Question: Guys - I have no idea what is causing my code to break here and I'd love your help to find out why! The function you see below, gets a row from a web service and builds a table row based on the data that is returned.
'''
function GetData(id, thisRow) {
if (id == 0) {
var tier = 0;
}
else {
var currenttier = parseInt(thisRow.find("td.Tier").text());
var tier = currenttier + 1;
}
//*** this console.log is affected by the for loop that appears later..
console.log(tier);
$.ajax({
type: "POST",
url: "F2.svc/GetChildTable",
data: id,
contentType: "application/json; charset=utf-8",
dataType: "json",
success: function (data, textStatus, xhr) {
var tempstring = "";
var temp = "";
if (data.Rows.length > 0) {
for (var i = 0; i < data.Rows.length; i++) {
tempstring += "<tr class = 'Show Row ItemID-" + data.Rows[i].ItemID + " ParentID-" + data.Rows[i].ItemParentID + " Tier-" + tier + "'>";
tempstring += "<td class='Tier'>";
//*** the loop below seems to break the tier variable declared up above..
for (var p = 0; p < tier; p++) {
tempstring += "+";
}
tempstring += " " + tier;
tempstring += "</td>";
tempstring += "<td class='ItemID'>";
tempstring += data.Rows[i].ItemID;
tempstring += "</td>";
tempstring += "<td class='ItemParentID'>";
tempstring += data.Rows[i].ItemParentID;
tempstring += "</td>";
tempstring += "<td class='ItemDateEntered'>";
tempstring += data.Rows[i].ItemDateEntered;
tempstring += "</td>";
tempstring += "<td class='ItemLastUpdated'>";
tempstring += data.Rows[i].ItemLastUpdated;
tempstring += "</td>";
tempstring += "<td class='ItemName'>";
tempstring += data.Rows[i].ItemName;
tempstring += "</td>";
tempstring += "<td class='ItemStatusID'>";
tempstring += data.Rows[i].ItemStatusID;
tempstring += "</td>";
tempstring += "<td class='ItemTasks'>";
tempstring += data.Rows[i].ItemTasks;
tempstring += "</td>";
tempstring += "<td class='ItemBlocks'>";
tempstring += data.Rows[i].ItemBlocks;
tempstring += "</td>";
tempstring += "<td class='ItemComments'>";
tempstring += data.Rows[i].ItemComments;
tempstring += "</td>";
tempstring += "<td class='ItemFilterID'>";
tempstring += data.Rows[i].ItemFilterID;
tempstring += "</td>";
tempstring += "<td class='ItemManHoursEst'>";
tempstring += data.Rows[i].ItemManHoursEst;
tempstring += "</td>";
tempstring += "<td class='ItemManHoursAct'>";
tempstring += data.Rows[i].ItemManHoursAct;
tempstring += "</td><td></td>"
}
tempstring += "</tr>";
var newRow = $(tempstring);
if (id == 0) {
$("table#Main > tbody").html(newRow);
}
else {
thisRow.after(newRow);
thisRow.addClass("ChildrenLoaded");
}
}
},
error: function (xhr, textStatus, ex) {
var response = xhr.responseText;
if (response.length > 11 && response.substr(0, 11) === '{"Message":' &&
response.charAt(response.length - 1) === '}') {
var exInfo = JSON.parse(xhr.responseText);
var text = "Message: " + exInfo.Message + "
" +
"Exception: " + exInfo.ExceptionType; // + exInfo.StackTrace;
alert(text);
} else {
alert("error");
}
}
});
}
'''

So as you can see, the console.log(tier) displays NaN when it should display 2. What's really weird is that if I comment out the for loop that contains tempstring += "+"; The console.log works as you'd expect. The only relationship I can see, is that the for loop uses p < tier but that shouldn't have any affect on the tier variable declaration earlier on, right?
Oh I guess it also goes without saying that tempstring += " " + tier; is broken too ^^
Thank you!
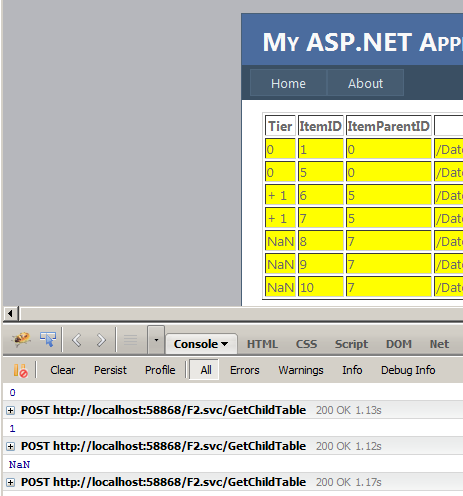
Answer: Lots of code, no HTML dump, but I have a guess.
It seems that it runs fine on the first try, but:
'''
var currenttier = parseInt(thisRow.find("td.Tier").text());
'''
Kills you afterwards since you add one '+' per tier:
'''
console.log(parseInt('++ 1')); // NaN
'''
You have to strip the pluses, otherwise your number will not parse.